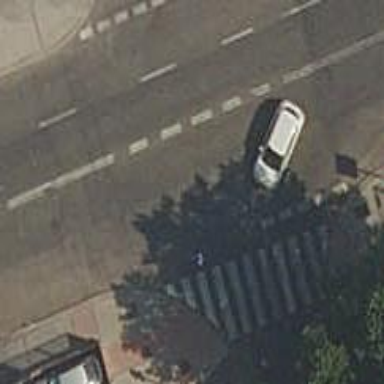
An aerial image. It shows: Zebra crossing on the road.